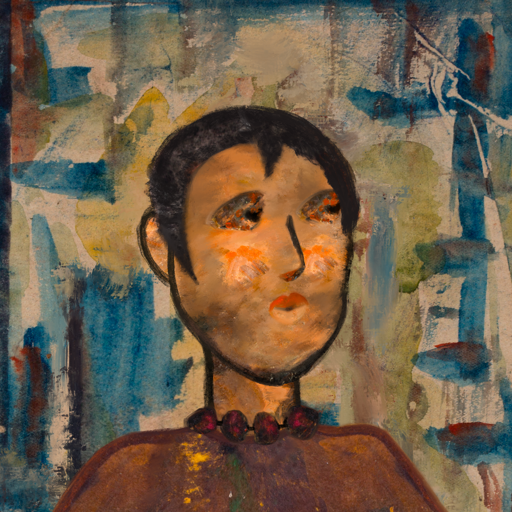
Background: Orphan, Head And Neck Side: Gypsy_Queen, Face Side: Gypsy_Queen, Bust: Comrade, Hair Side: Roy_Bahadur, Head Accessory: Blank, Second Necklace: Blank, Necklace: Mosgoul, Baby: Blank